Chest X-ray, PA view. Patient: 35 years old, sex M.
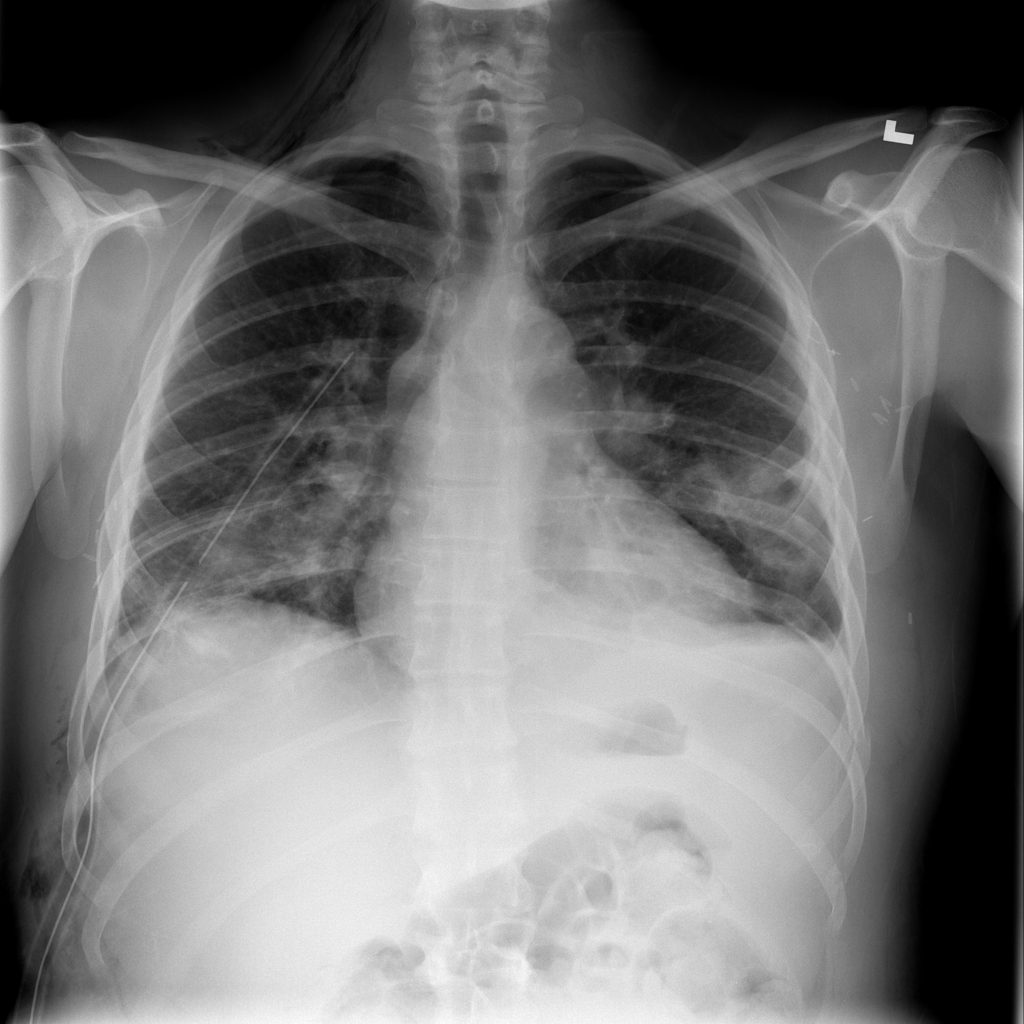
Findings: Emphysema